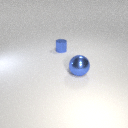
small blue metal cylinder behind large blue metal sphere